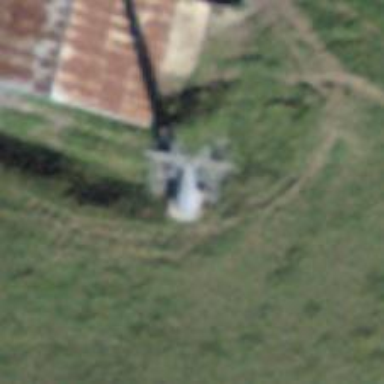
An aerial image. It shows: Pylon used for aerialway.